Interaction volume radius: 10 \u00c5
Interaction volume height: 25 \u00c5
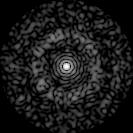
Disorder parameter: 0.8209